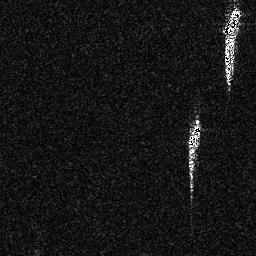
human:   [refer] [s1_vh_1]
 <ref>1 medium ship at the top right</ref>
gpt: <box>[[85, 1, 94, 12, 0]]</box>